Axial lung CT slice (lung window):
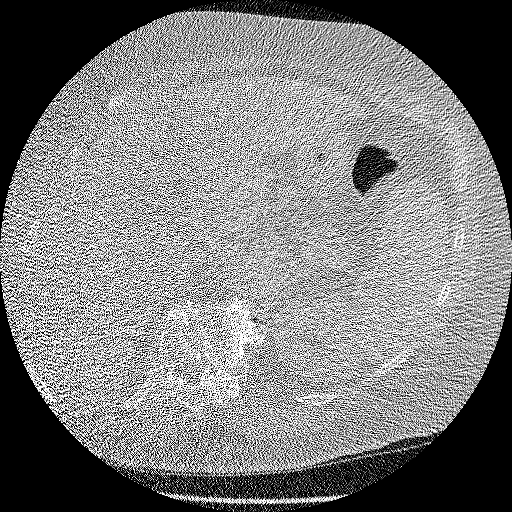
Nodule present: no